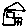
Label: house